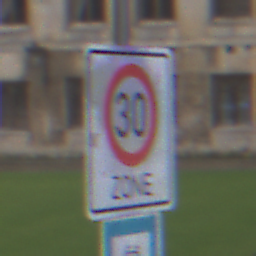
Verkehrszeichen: BeginnZone30
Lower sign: SackgasseRadverkehrDurchlaessig
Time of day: Midday
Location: Outdoor (Urban)
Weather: Overcast
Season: NotSpecified
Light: Natural